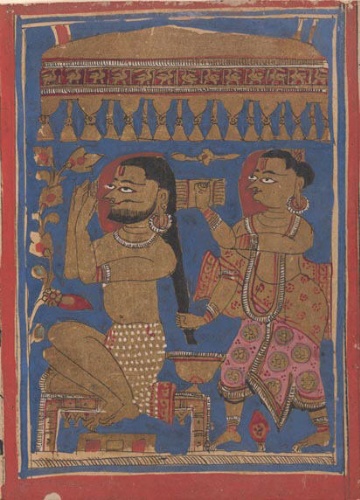
Date: 15th century
Object type: Folio
Classification: Paintings
Medium: Ink, opaque watercolor, and gold on paper
Culture: India (Gujarat)
Dimensions: Overall: 4 3/8 x 10 5/8 in. (11.1 x 27 cm)
Department: Asian Art
Credit line: Rogers Fund, 1955
Accession year: 1955
Repository: Metropolitan Museum of Art, New York, NY
Tags: Kings|Bathing